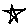
Label: star